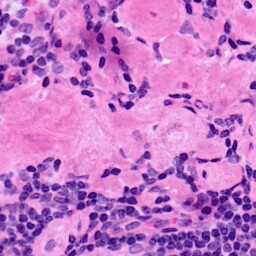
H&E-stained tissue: LymphNode